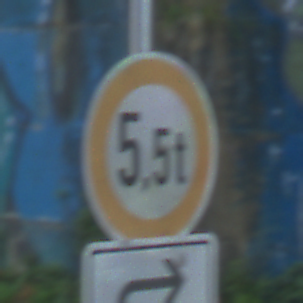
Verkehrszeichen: TatsaechlicheMasse
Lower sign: RichtungsangabeDurchPfeile5
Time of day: Midday
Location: Outdoor (Urban)
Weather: Clear
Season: NotSpecified
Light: Natural